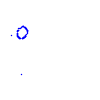
Particle: proton